Interaction volume radius: 5 \u00c5
Interaction volume height: 10 \u00c5
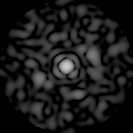
Disorder parameter: 0.8465